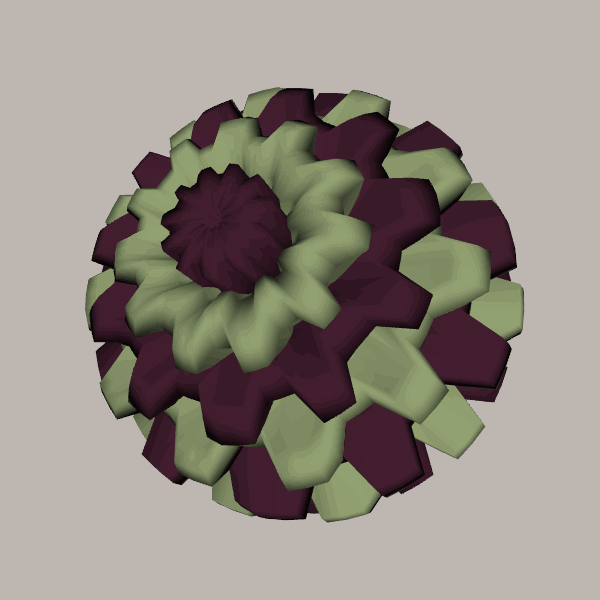
Background: light